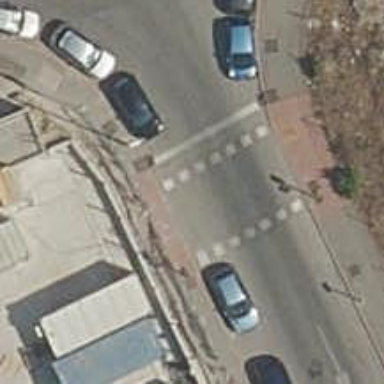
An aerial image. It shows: Zebra crossing on the road.